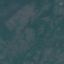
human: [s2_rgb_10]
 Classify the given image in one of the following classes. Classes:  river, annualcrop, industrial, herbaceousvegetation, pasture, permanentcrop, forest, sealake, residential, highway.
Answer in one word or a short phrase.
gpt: HerbaceousVegetation